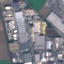
Label: Industrial